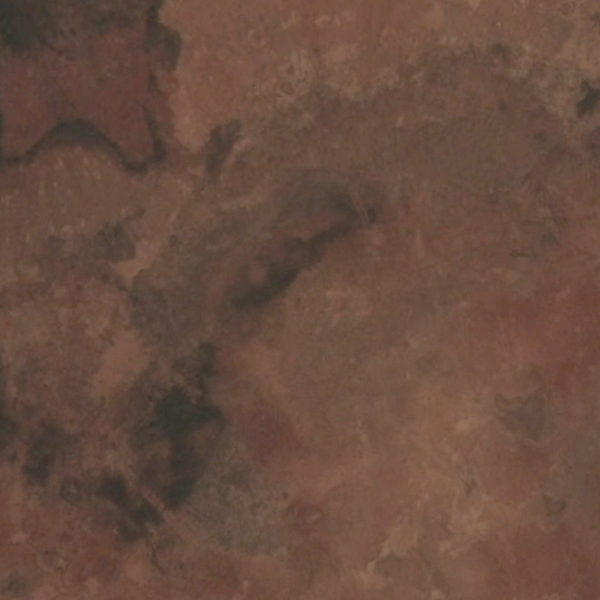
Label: BareLand